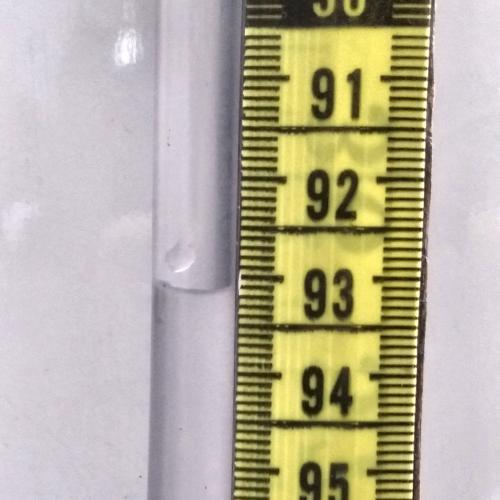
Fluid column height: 93.1 cm